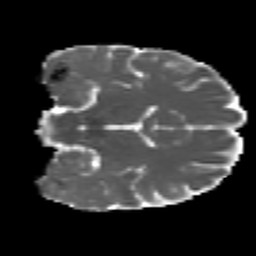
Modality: MD
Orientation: coronal
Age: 27
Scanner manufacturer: siemens
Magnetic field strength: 3 T
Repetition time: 4.52 s
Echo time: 0.084 s